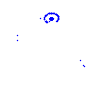
Particle: kaon